Question: Seriously I'm getting mad with this code, because don't work:
'''
switch(particle) {
case 0:
glBegin(GL_TRIANGLE_STRIP); // STONE
glNormal3f(0.0f, 0.0f, 1.0f);
glTexCoord2d(1, 1); glVertex3f(x+size, y+size, 0.0f); // Top Right
glTexCoord2d(0.5, 1); glVertex3f(x-size, y+size, 0.0f); // Top Left
glTexCoord2d(1, 0.5); glVertex3f(x+size, y-size, 0.0f); // Bottom Right
glTexCoord2d(0.5, 0.5); glVertex3f(x-size, y-size, 0.0f); // Bottom Left
glEnd();
break;
case 1:
glBegin(GL_TRIANGLE_STRIP); // EARTH
glNormal3f(0.0f, 0.0f, 1.0f);
glTexCoord2d(0.5, 0.5); glVertex3f(x+size, y+size, 0.0f); // Top Right
glTexCoord2d(0, 0.5); glVertex3f(x-size, y+size, 0.0f); // Top Left
glTexCoord2d(0.5, 0); glVertex3f(x+size, y-size, 0.0f); // Bottom Right
glTexCoord2d(0, 0); glVertex3f(x-size, y-size, 0.0f); // Bottom Left
glEnd();
break;
}
'''
The case 0 works fine, but the case 1 doesn't and I don't know why...
This is the image (32x32 with two 16x16 sub-textures):

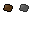
Answer: Give that case 0 apparently works fine, your texture coordinates for case 1 are wrong. They should be:
'''
glBegin(GL_TRIANGLE_STRIP); // EARTH
glNormal3f(0.0f, 0.0f, 1.0f);
glTexCoord2d(0.5, 1.0); glVertex3f(x+size, y+size, 0.0f); // Top Right
glTexCoord2d(0, 1.0); glVertex3f(x-size, y+size, 0.0f); // Top Left
glTexCoord2d(0.5, 0.5); glVertex3f(x+size, y-size, 0.0f); // Bottom Right
glTexCoord2d(0, 0.5); glVertex3f(x-size, y-size, 0.0f); // Bottom Left
glEnd();
'''